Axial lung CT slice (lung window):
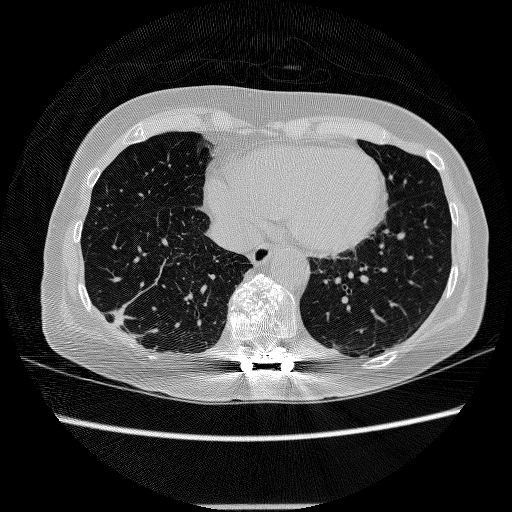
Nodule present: no